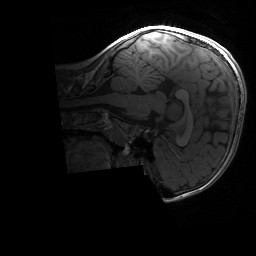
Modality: T1w
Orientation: sagittal
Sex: male
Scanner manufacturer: siemens
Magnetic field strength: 3 T
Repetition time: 1.9 s
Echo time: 0.00243 s